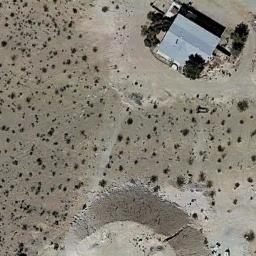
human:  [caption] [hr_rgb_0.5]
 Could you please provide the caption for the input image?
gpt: There are several trees beside the sparse residential .

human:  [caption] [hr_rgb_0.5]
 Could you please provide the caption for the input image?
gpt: There are two houses in the open space, One with a white roof and the other with a black roof .

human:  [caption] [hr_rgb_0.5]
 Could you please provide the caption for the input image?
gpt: The sparse residential is on the bare land .

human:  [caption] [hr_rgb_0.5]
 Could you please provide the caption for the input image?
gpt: A house in a sparse residential area surrounded by open land and farmland .

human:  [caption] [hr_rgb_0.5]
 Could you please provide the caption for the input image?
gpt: A sparse residential area with a blue building .